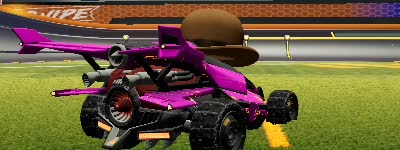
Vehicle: aftershock